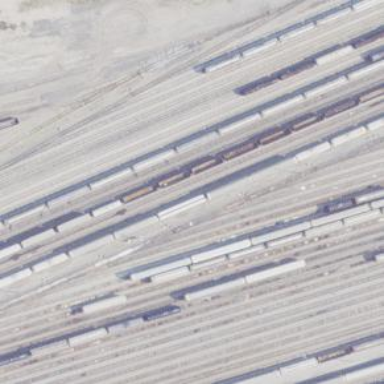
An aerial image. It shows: Railway yard used for servicing trains.